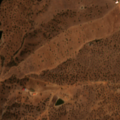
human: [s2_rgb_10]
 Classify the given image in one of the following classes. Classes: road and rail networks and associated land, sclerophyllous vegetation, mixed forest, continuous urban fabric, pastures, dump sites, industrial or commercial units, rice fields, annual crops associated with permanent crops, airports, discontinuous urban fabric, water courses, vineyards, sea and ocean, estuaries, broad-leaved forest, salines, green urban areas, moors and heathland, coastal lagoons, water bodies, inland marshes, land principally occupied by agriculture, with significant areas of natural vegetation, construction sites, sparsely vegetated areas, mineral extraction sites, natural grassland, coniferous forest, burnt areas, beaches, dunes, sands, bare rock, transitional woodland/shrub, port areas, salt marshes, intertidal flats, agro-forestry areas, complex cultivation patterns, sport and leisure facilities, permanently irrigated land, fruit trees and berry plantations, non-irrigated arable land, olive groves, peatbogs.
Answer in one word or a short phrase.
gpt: non-irrigated arable land, agro-forestry areas, water bodies